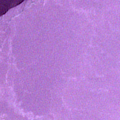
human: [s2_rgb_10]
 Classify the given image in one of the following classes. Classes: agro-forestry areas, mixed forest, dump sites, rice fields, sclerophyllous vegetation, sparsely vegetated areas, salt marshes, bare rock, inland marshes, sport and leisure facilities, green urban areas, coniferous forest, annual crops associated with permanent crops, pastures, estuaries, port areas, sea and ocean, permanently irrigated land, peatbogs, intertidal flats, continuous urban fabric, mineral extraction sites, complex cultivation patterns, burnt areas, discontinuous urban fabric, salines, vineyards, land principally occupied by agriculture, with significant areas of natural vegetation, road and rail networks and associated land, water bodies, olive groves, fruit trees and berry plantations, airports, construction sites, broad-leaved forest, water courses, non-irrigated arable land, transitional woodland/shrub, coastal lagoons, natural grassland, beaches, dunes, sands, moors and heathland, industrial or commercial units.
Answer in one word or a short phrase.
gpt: sea and ocean